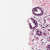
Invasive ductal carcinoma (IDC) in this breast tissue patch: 0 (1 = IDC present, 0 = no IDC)